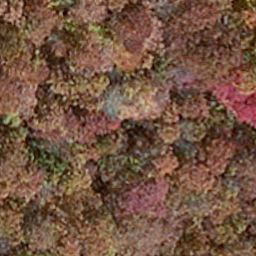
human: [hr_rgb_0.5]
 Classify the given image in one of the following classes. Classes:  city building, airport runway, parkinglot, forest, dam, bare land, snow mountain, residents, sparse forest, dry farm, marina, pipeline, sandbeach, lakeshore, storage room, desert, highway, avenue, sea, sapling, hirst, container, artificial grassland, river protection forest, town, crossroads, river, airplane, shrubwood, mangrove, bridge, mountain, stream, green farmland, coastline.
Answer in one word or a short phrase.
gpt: mangrove